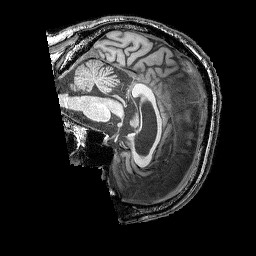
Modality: T1w
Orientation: sagittal
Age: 65
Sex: male
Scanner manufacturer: siemens
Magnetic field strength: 3 T
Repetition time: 2.25 s
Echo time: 0.00415 s